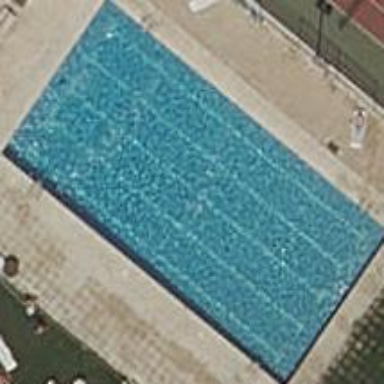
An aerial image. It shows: Swimming pool located in leisure land.